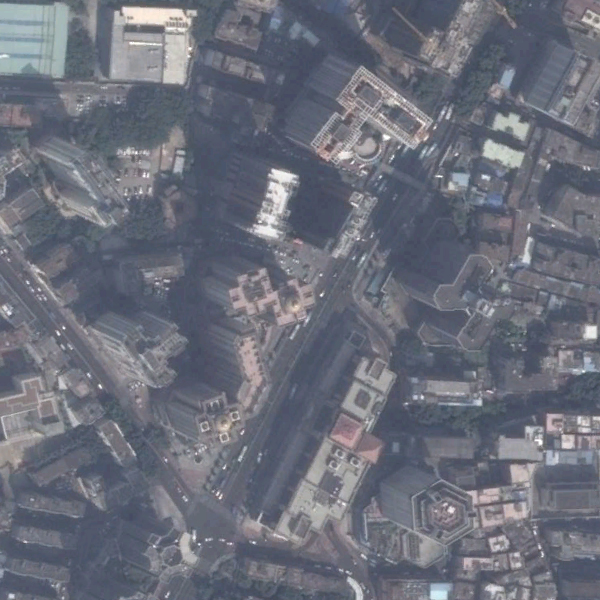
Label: Commercial